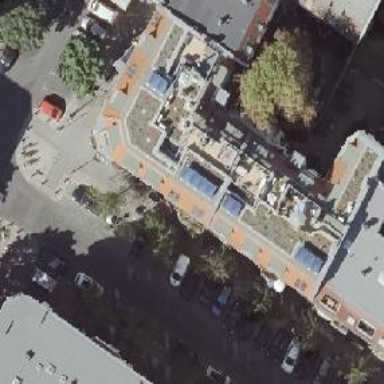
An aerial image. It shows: Residential building with quadruple saltbox shaped roof.